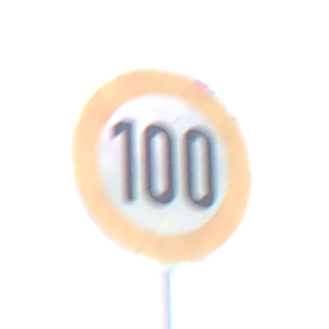
Verkehrszeichen: Geschwindigkeit100
Umgebung: Outdoor, Nature
Tageszeit: Night
Wetter: Clear
Licht: Natural
Jahreszeit: NotSpecified
Kontrast: HighContrast